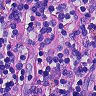
Metastatic tissue present: no